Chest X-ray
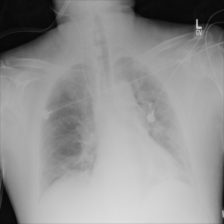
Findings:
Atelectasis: positive
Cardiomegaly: negative
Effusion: negative
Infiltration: negative
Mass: negative
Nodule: negative
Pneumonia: negative
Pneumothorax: negative
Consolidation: negative
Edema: negative
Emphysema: negative
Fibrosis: negative
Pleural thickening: negative
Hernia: negative